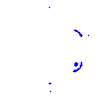
Particle: proton